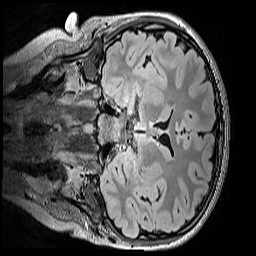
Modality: FLAIR
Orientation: coronal
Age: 11
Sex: male
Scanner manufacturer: siemens
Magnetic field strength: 3 T
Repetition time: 5 s
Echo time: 0.388 s